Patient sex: F
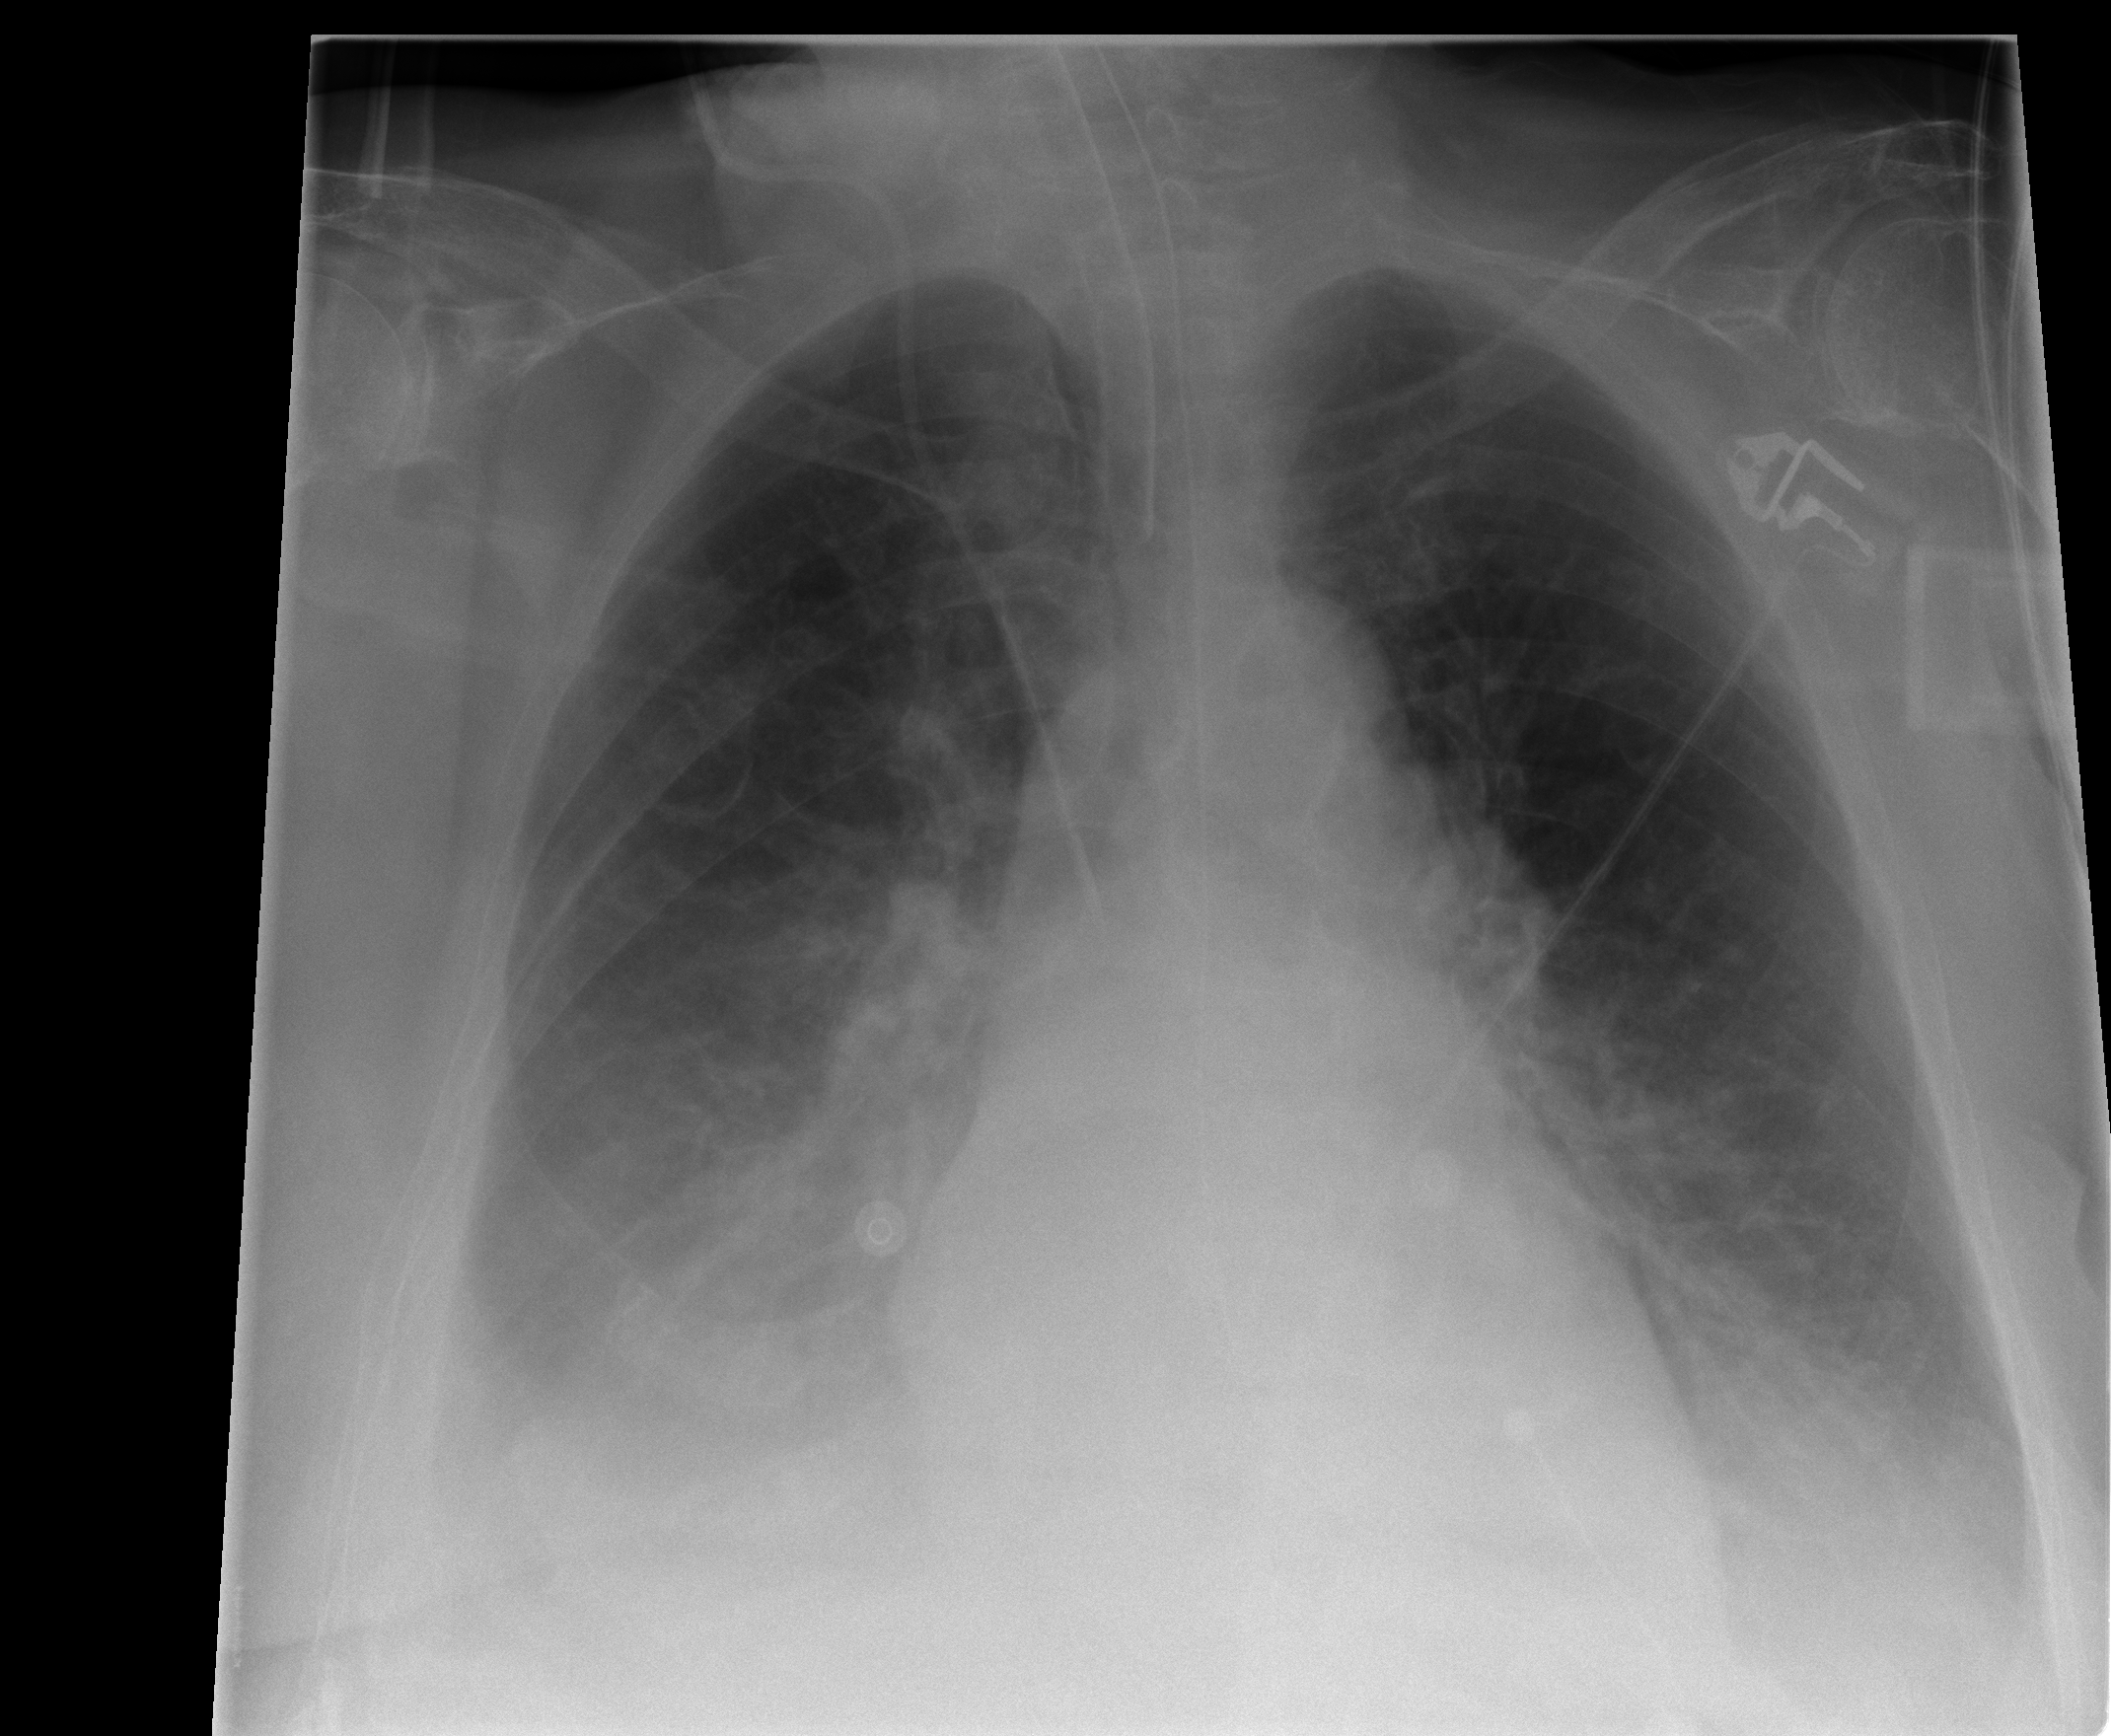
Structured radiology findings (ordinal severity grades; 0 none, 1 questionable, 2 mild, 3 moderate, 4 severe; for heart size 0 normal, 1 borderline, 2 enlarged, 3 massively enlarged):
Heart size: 0
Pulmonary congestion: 0
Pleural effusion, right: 3
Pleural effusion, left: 3
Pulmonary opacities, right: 0
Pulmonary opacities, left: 0
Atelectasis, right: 2
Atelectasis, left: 2